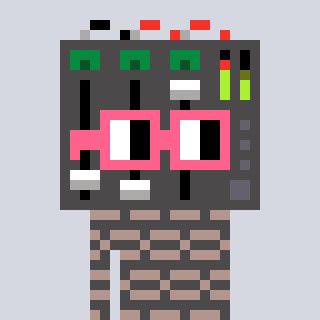
a pixel art character with square pink glasses, a mixer-shaped head and a grayscale-colored body on a cool background